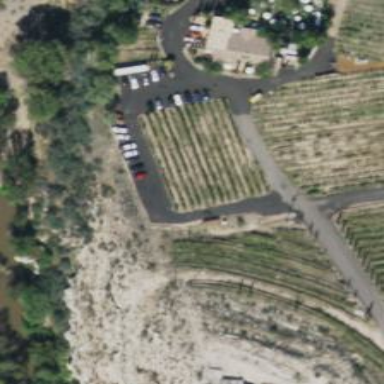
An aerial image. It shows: Vineyard where grapes are grown.